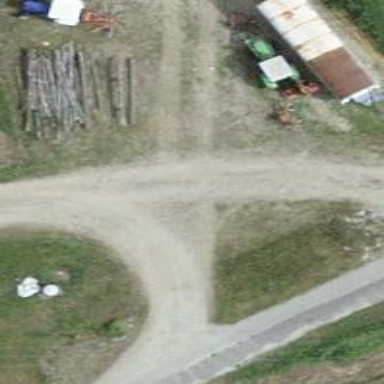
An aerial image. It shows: Compacted track road.